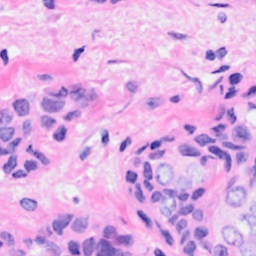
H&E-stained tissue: Breast